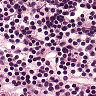
Metastatic tissue present: no